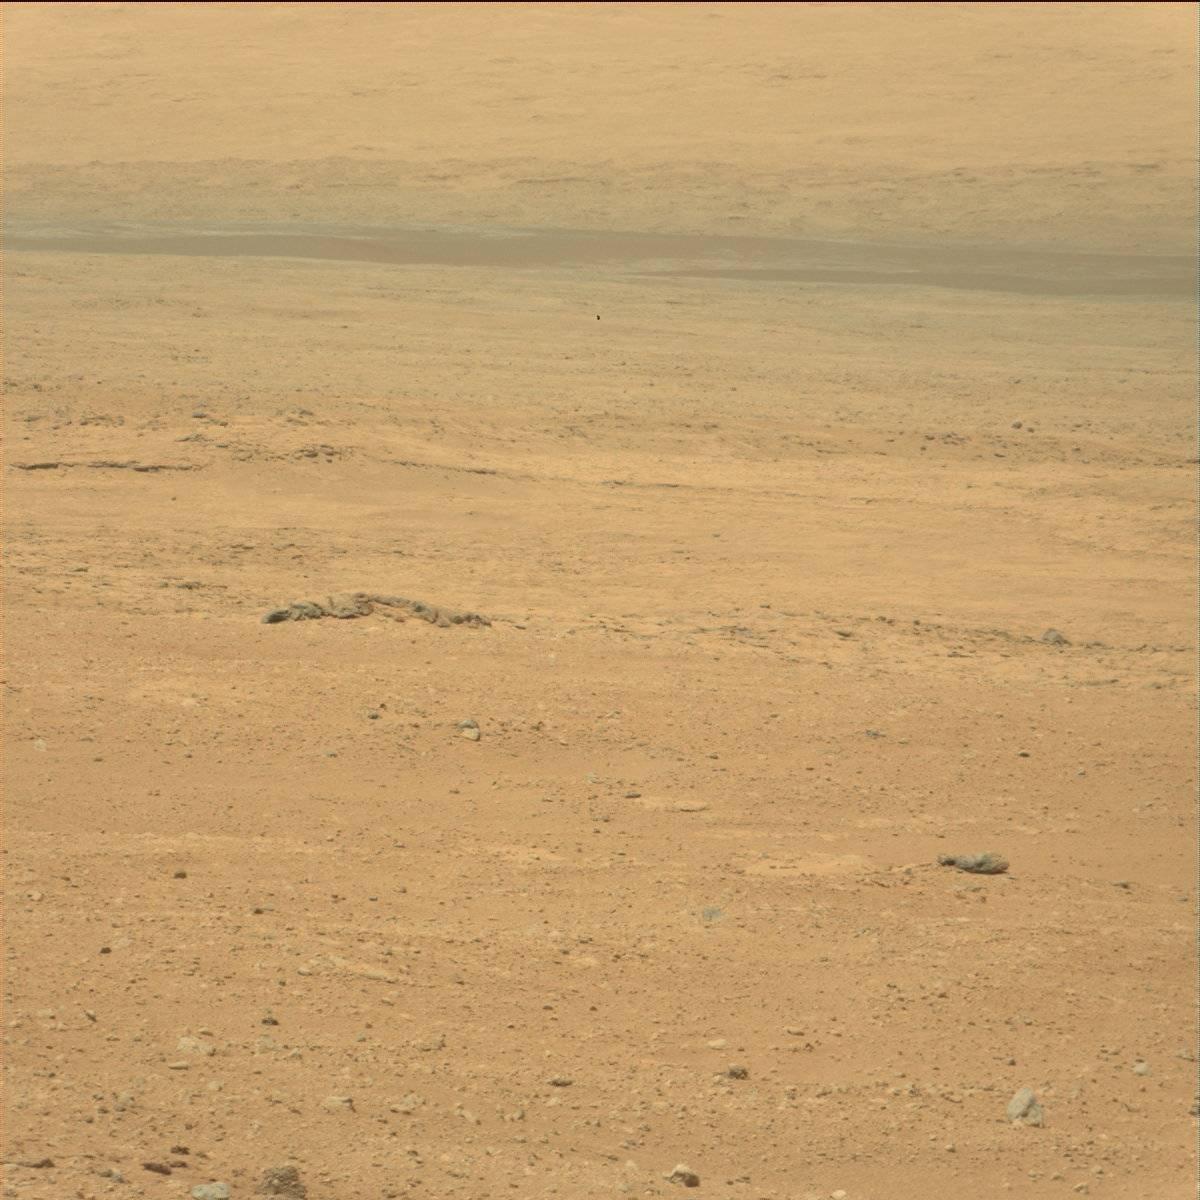
Terrain classes present: Bedrock, Ridge, Rock, Sand / Soil